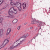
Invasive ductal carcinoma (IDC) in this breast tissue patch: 1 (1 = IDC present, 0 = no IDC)